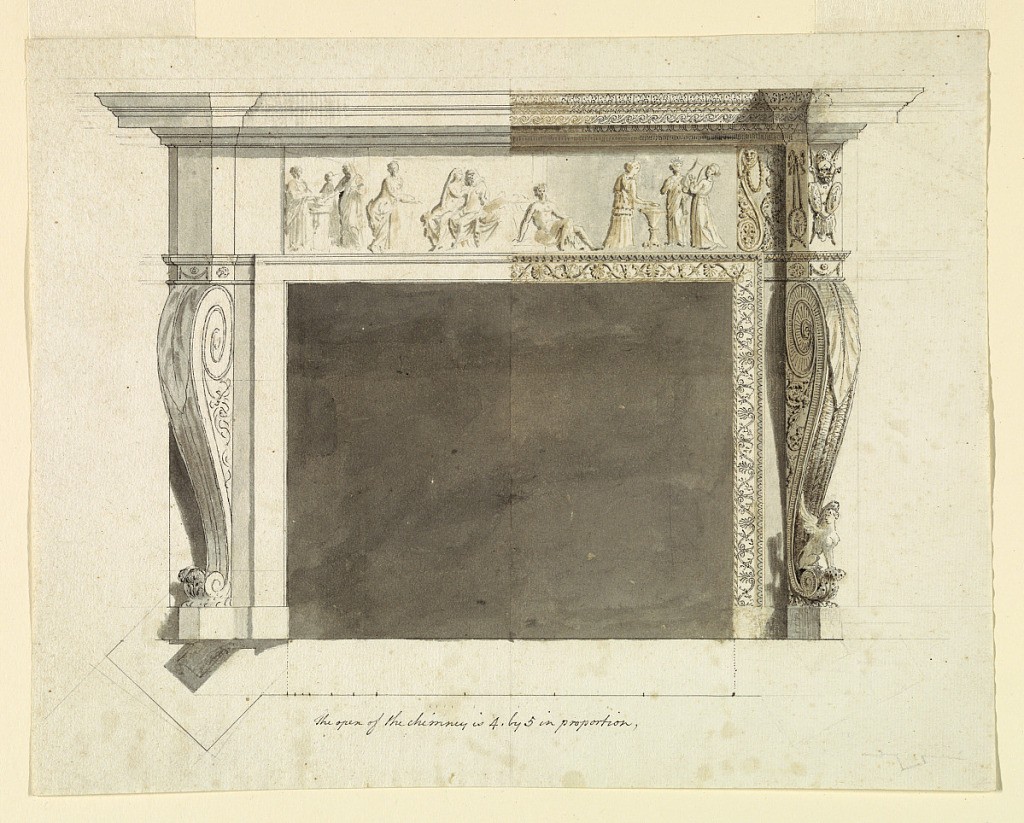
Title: Design for a Mantelpiece
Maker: Robert Adam, British, 1728–1792
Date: ca. 1765
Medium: Pen and black ink; brush and brown and gray wash; black chalk
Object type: Drawing
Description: Front view of a mantelpiece with frieze of decorative figures . Additional ornamentation is added on right half, including a winged gryphon at lower right.